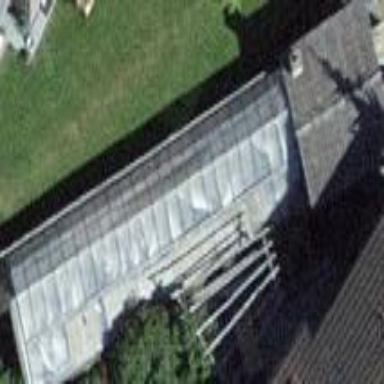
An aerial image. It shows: Greenhouse.